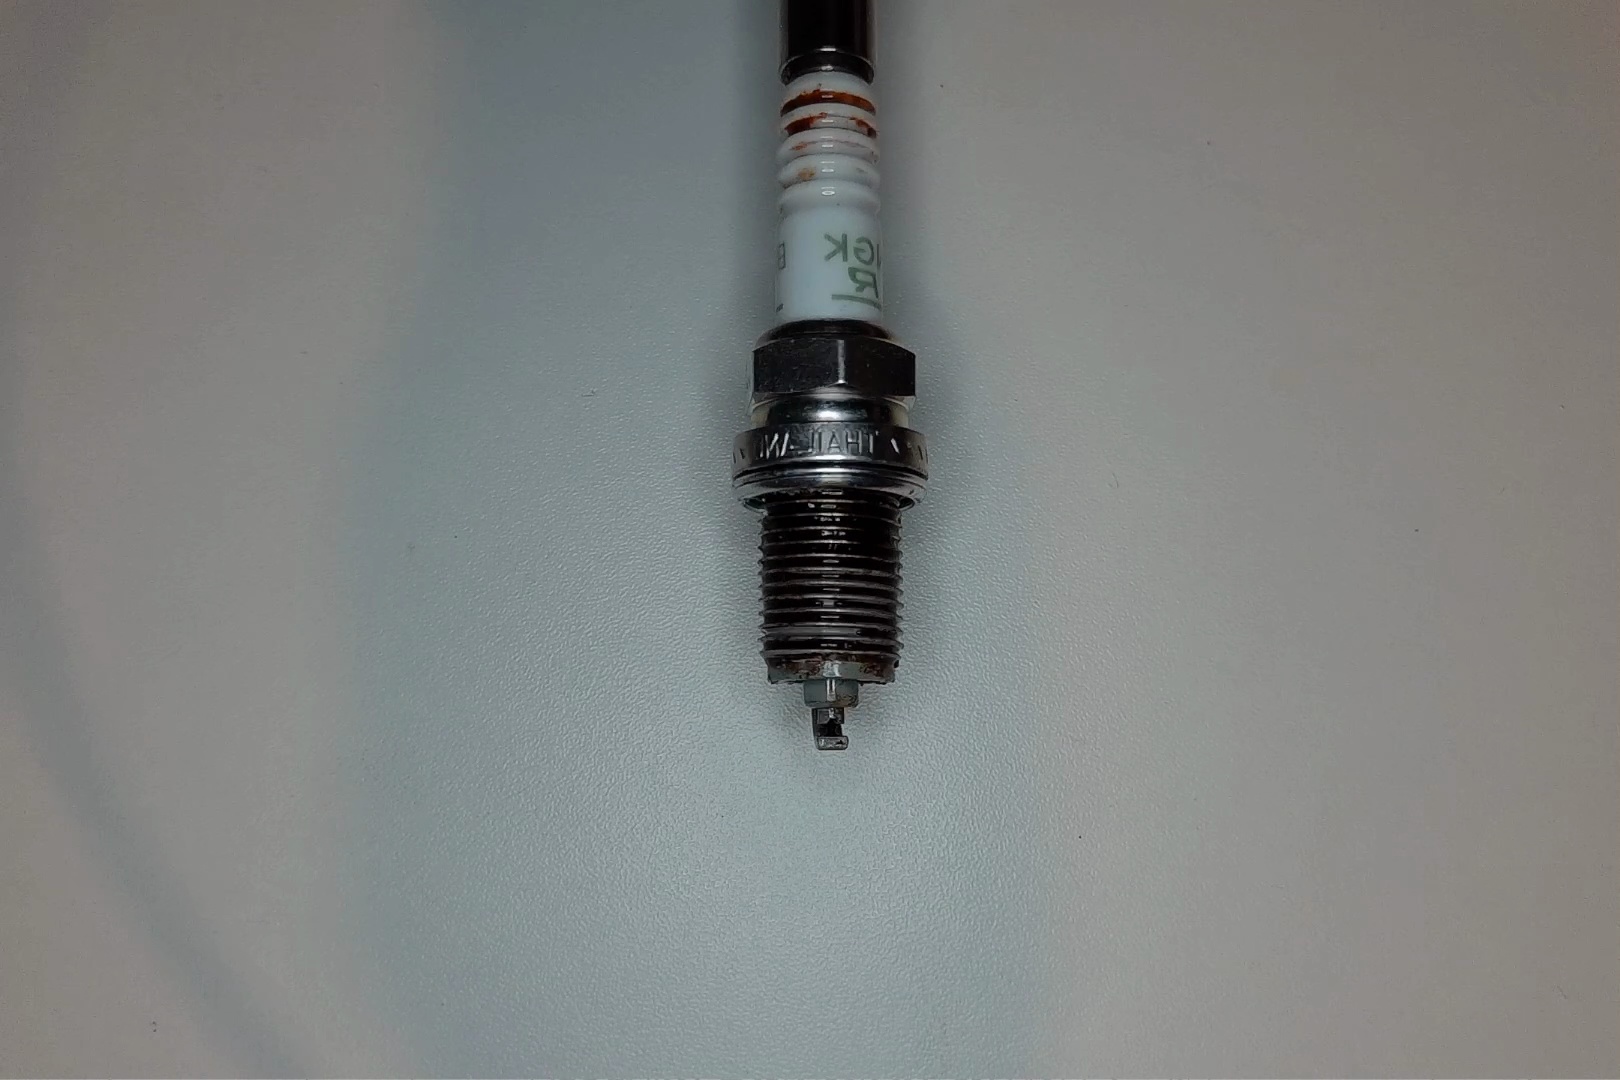
Label: anomaly